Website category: restaurant
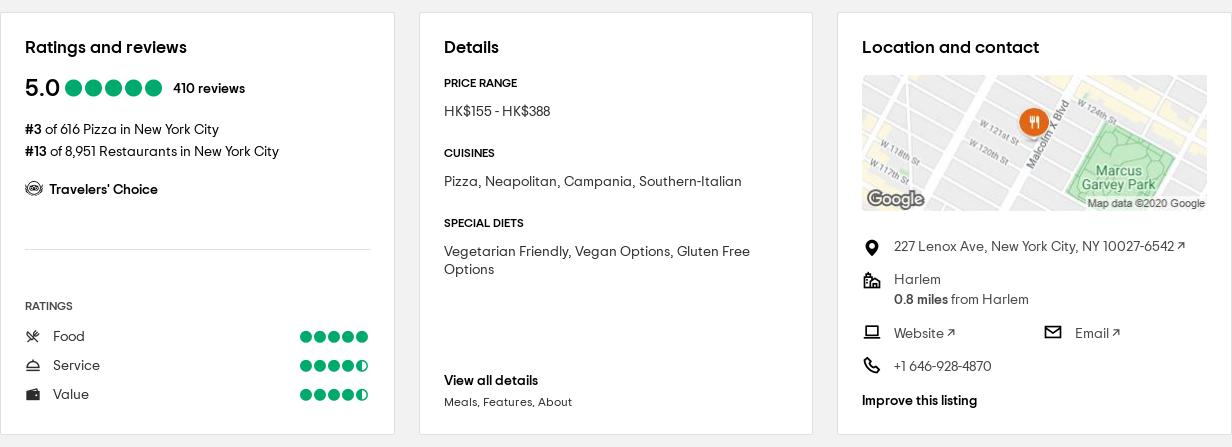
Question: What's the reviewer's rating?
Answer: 5.0

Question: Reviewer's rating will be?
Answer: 5.0

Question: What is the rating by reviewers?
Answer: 5.0

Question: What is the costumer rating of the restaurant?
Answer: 5.0

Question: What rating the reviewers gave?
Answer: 5.0

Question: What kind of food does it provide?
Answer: Pizza, Neapolitan, Campania, Southern-Italian

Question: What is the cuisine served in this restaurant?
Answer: Pizza, Neapolitan, Campania, Southern-Italian

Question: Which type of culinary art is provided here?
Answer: Pizza, Neapolitan, Campania, Southern-Italian

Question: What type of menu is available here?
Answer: Pizza, Neapolitan, Campania, Southern-Italian

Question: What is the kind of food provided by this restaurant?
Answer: Pizza, Neapolitan, Campania, Southern-Italian

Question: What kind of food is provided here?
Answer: Pizza, Neapolitan, Campania, Southern-Italian

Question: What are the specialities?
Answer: Pizza, Neapolitan, Campania, Southern-Italian

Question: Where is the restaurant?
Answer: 227 Lenox Ave, New York City, NY 10027-6542

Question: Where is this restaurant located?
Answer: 227 Lenox Ave, New York City, NY 10027-6542

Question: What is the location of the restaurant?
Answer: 227 Lenox Ave, New York City, NY 10027-6542

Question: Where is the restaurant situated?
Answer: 227 Lenox Ave, New York City, NY 10027-6542

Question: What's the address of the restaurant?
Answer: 227 Lenox Ave, New York City, NY 10027-6542

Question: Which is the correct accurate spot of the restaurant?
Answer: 227 Lenox Ave, New York City, NY 10027-6542

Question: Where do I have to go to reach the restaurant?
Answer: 227 Lenox Ave, New York City, NY 10027-6542

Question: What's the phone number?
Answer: +1 646-928-4870

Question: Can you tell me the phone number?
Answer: +1 646-928-4870

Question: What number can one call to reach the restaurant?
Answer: +1 646-928-4870

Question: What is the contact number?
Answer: +1 646-928-4870

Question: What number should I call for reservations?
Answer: +1 646-928-4870

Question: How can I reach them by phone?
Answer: +1 646-928-4870